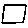
Label: square